RGB frame:
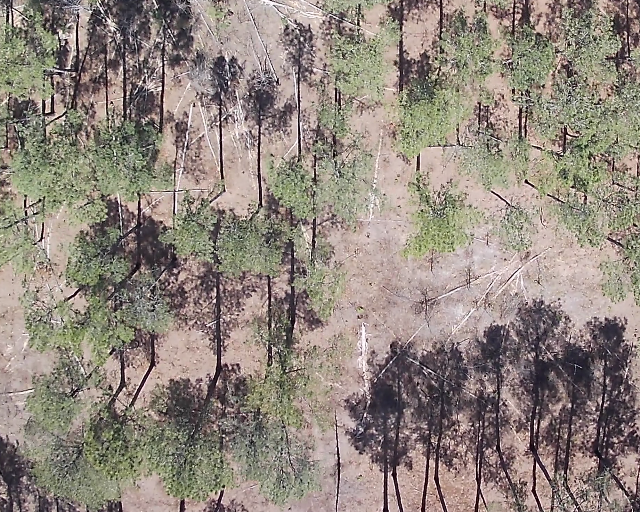
Thermal frame:
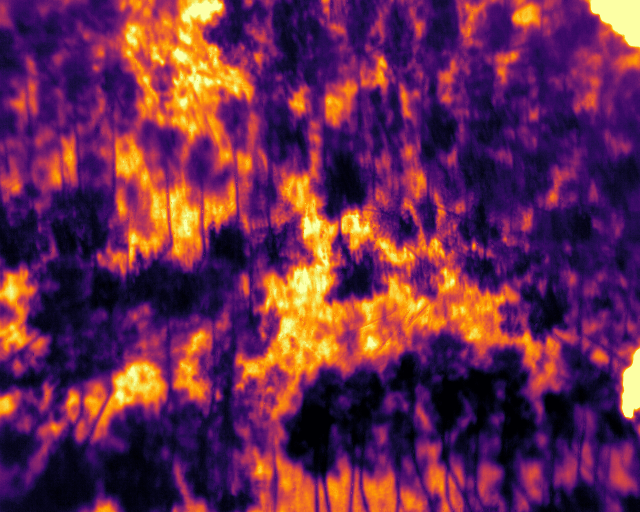
Captured: 2026-02-27 02:36:58
Pixels at or above 80 °C: 1799 (fraction of frame: 0.00549)